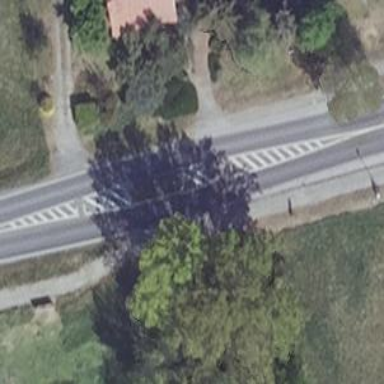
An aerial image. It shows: Traffic calming island.